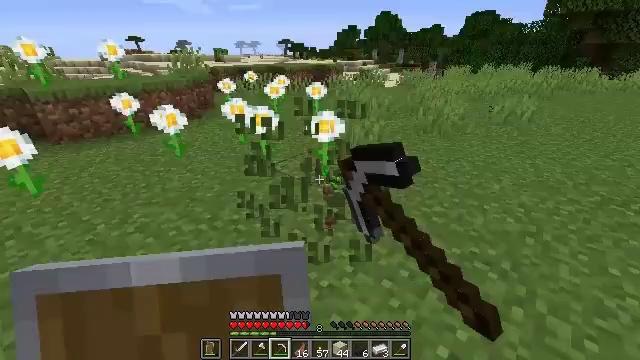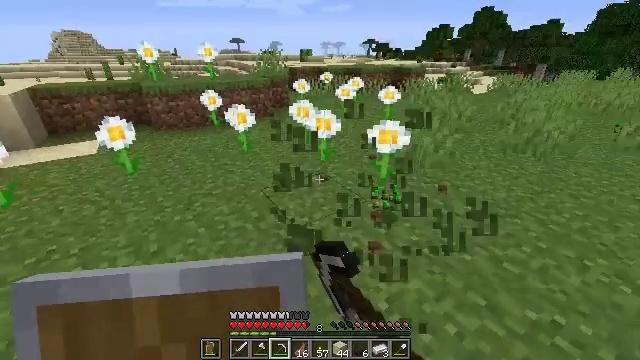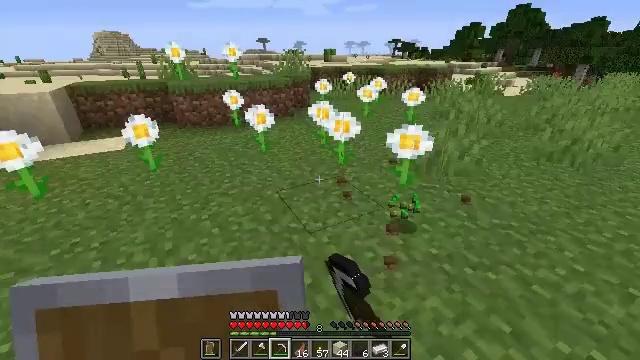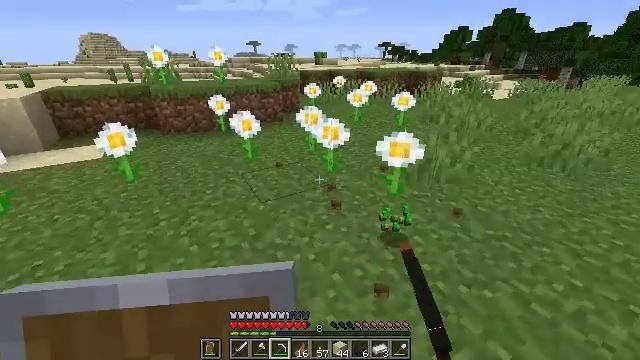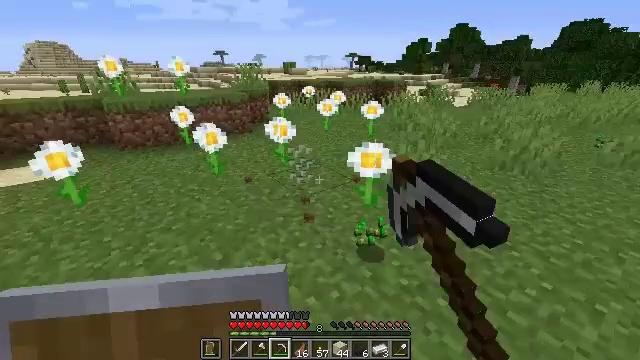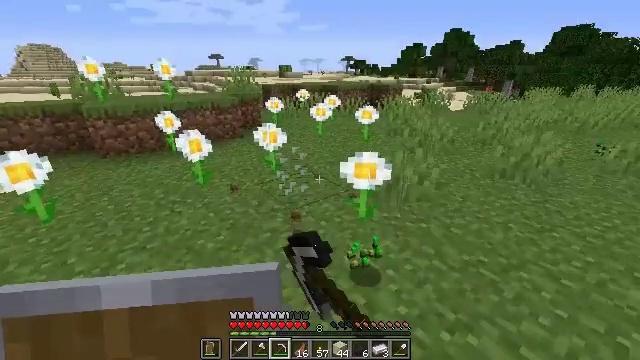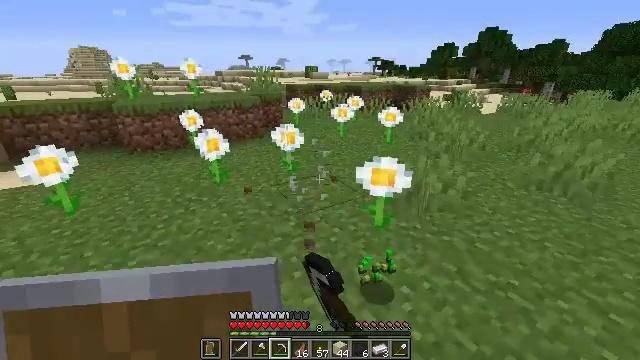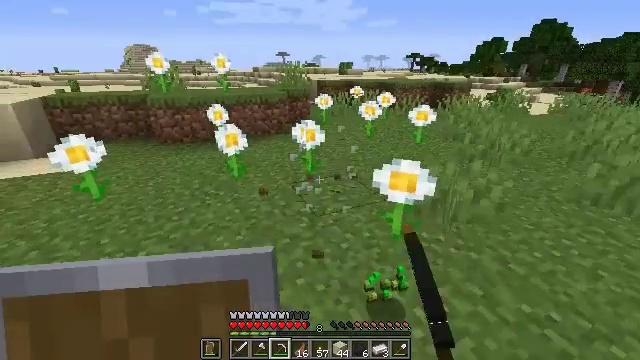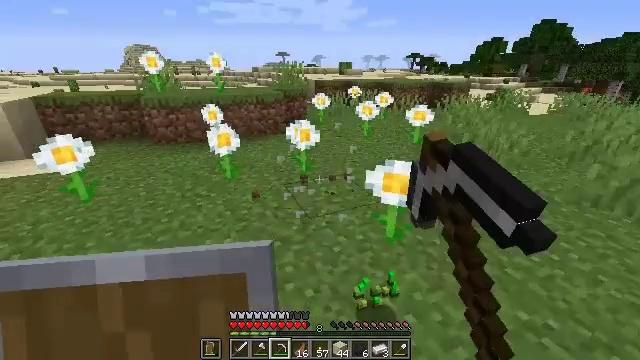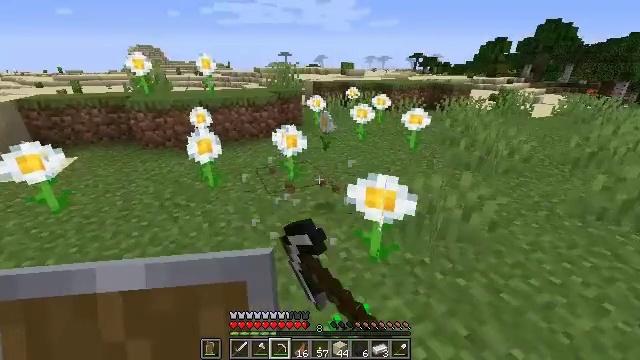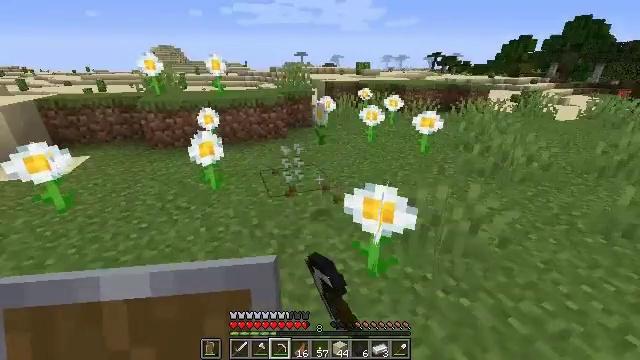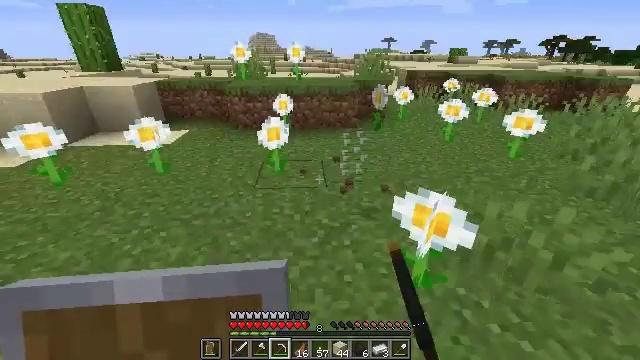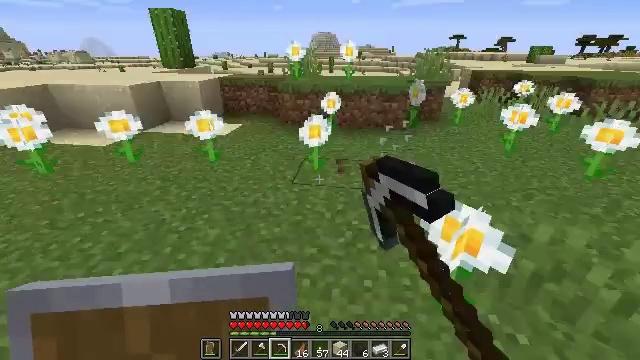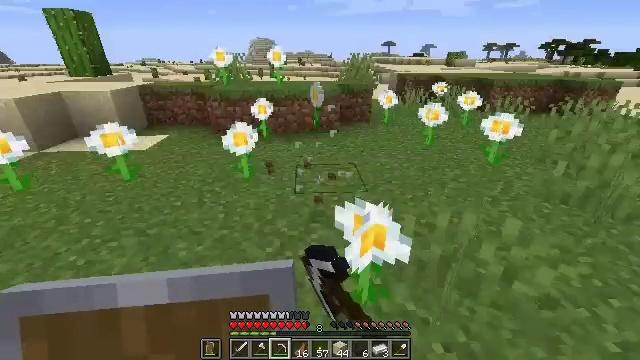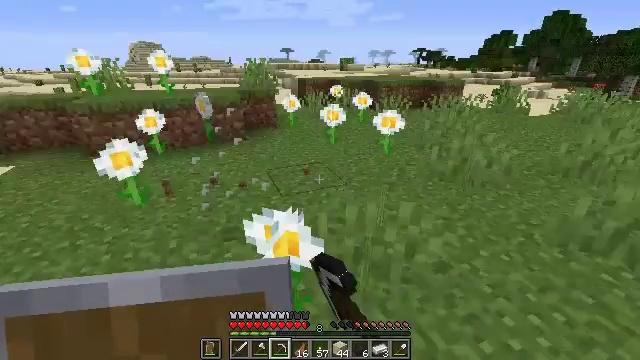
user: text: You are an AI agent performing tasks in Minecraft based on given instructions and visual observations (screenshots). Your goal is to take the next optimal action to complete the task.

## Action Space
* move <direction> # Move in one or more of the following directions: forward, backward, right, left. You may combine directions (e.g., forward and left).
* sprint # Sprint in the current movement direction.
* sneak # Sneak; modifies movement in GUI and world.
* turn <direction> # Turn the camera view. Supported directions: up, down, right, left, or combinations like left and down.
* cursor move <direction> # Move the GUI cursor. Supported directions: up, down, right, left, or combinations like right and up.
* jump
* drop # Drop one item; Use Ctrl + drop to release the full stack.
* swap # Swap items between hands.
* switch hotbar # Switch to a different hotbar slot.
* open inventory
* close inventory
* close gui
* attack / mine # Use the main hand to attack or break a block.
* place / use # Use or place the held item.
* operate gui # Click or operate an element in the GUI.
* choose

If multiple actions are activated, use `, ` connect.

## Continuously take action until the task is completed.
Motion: motion action
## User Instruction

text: Collect oxeye daisy from the ground.
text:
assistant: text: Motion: move forward, turn left, attack / mine
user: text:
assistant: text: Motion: move forward, turn left, attack / mine
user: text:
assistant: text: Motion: move forward, turn right, attack / mine
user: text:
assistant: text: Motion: move forward, turn right and up, attack / mine
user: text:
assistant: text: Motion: move forward and move right, attack / mine
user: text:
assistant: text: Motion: move forward and move right, turn left, attack / mine
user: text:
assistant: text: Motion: move forward and move right, turn left, attack / mine
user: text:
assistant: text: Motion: move forward and move right, attack / mine
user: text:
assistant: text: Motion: move forward and move right, attack / mine
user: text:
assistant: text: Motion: move right, turn left, attack / mine
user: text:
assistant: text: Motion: move right, turn left and down, attack / mine
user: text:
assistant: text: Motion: move right, turn left, attack / mine
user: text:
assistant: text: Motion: move forward and move right, turn right, attack / mine
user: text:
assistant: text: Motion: move forward and move right, turn right, attack / mine
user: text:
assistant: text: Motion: turn right, attack / mine